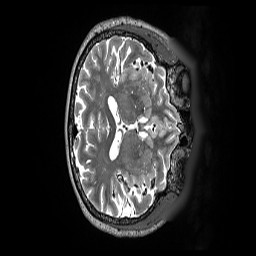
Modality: T2w
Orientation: axial
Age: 70
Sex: female